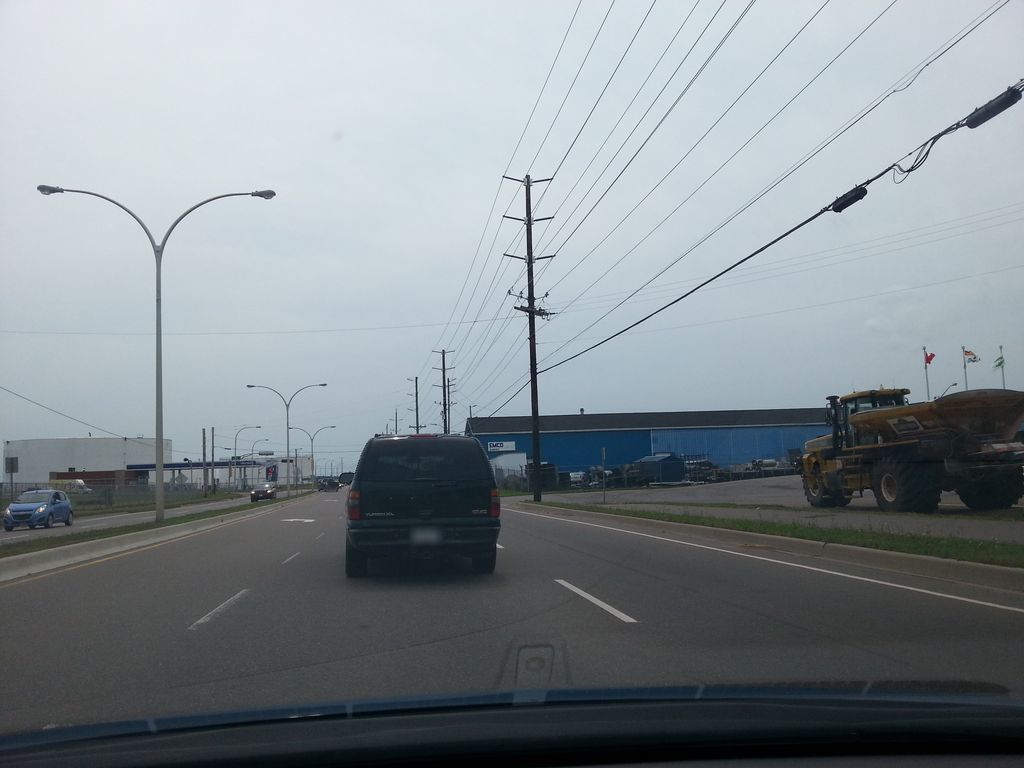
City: charlottetown